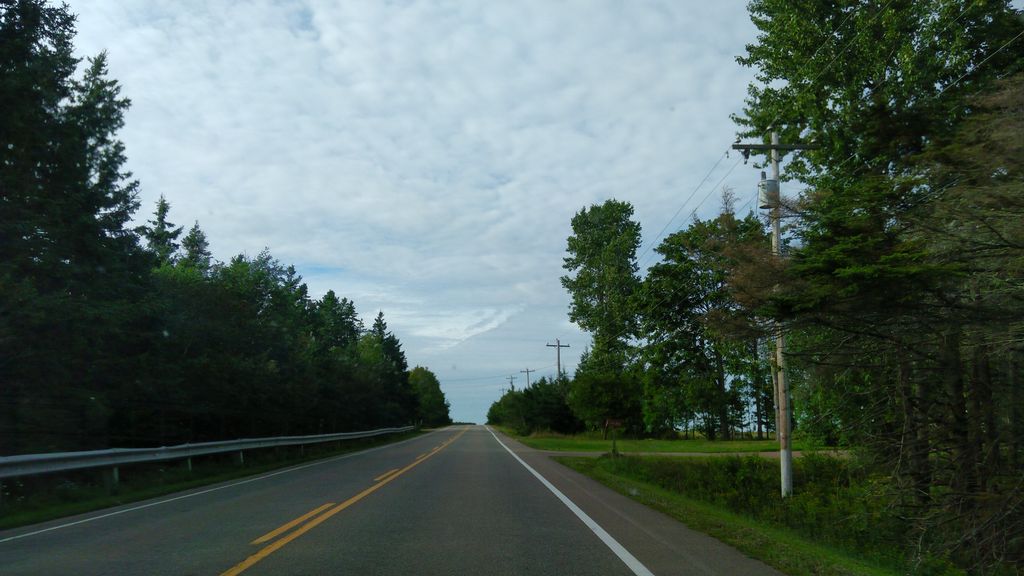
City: charlottetown